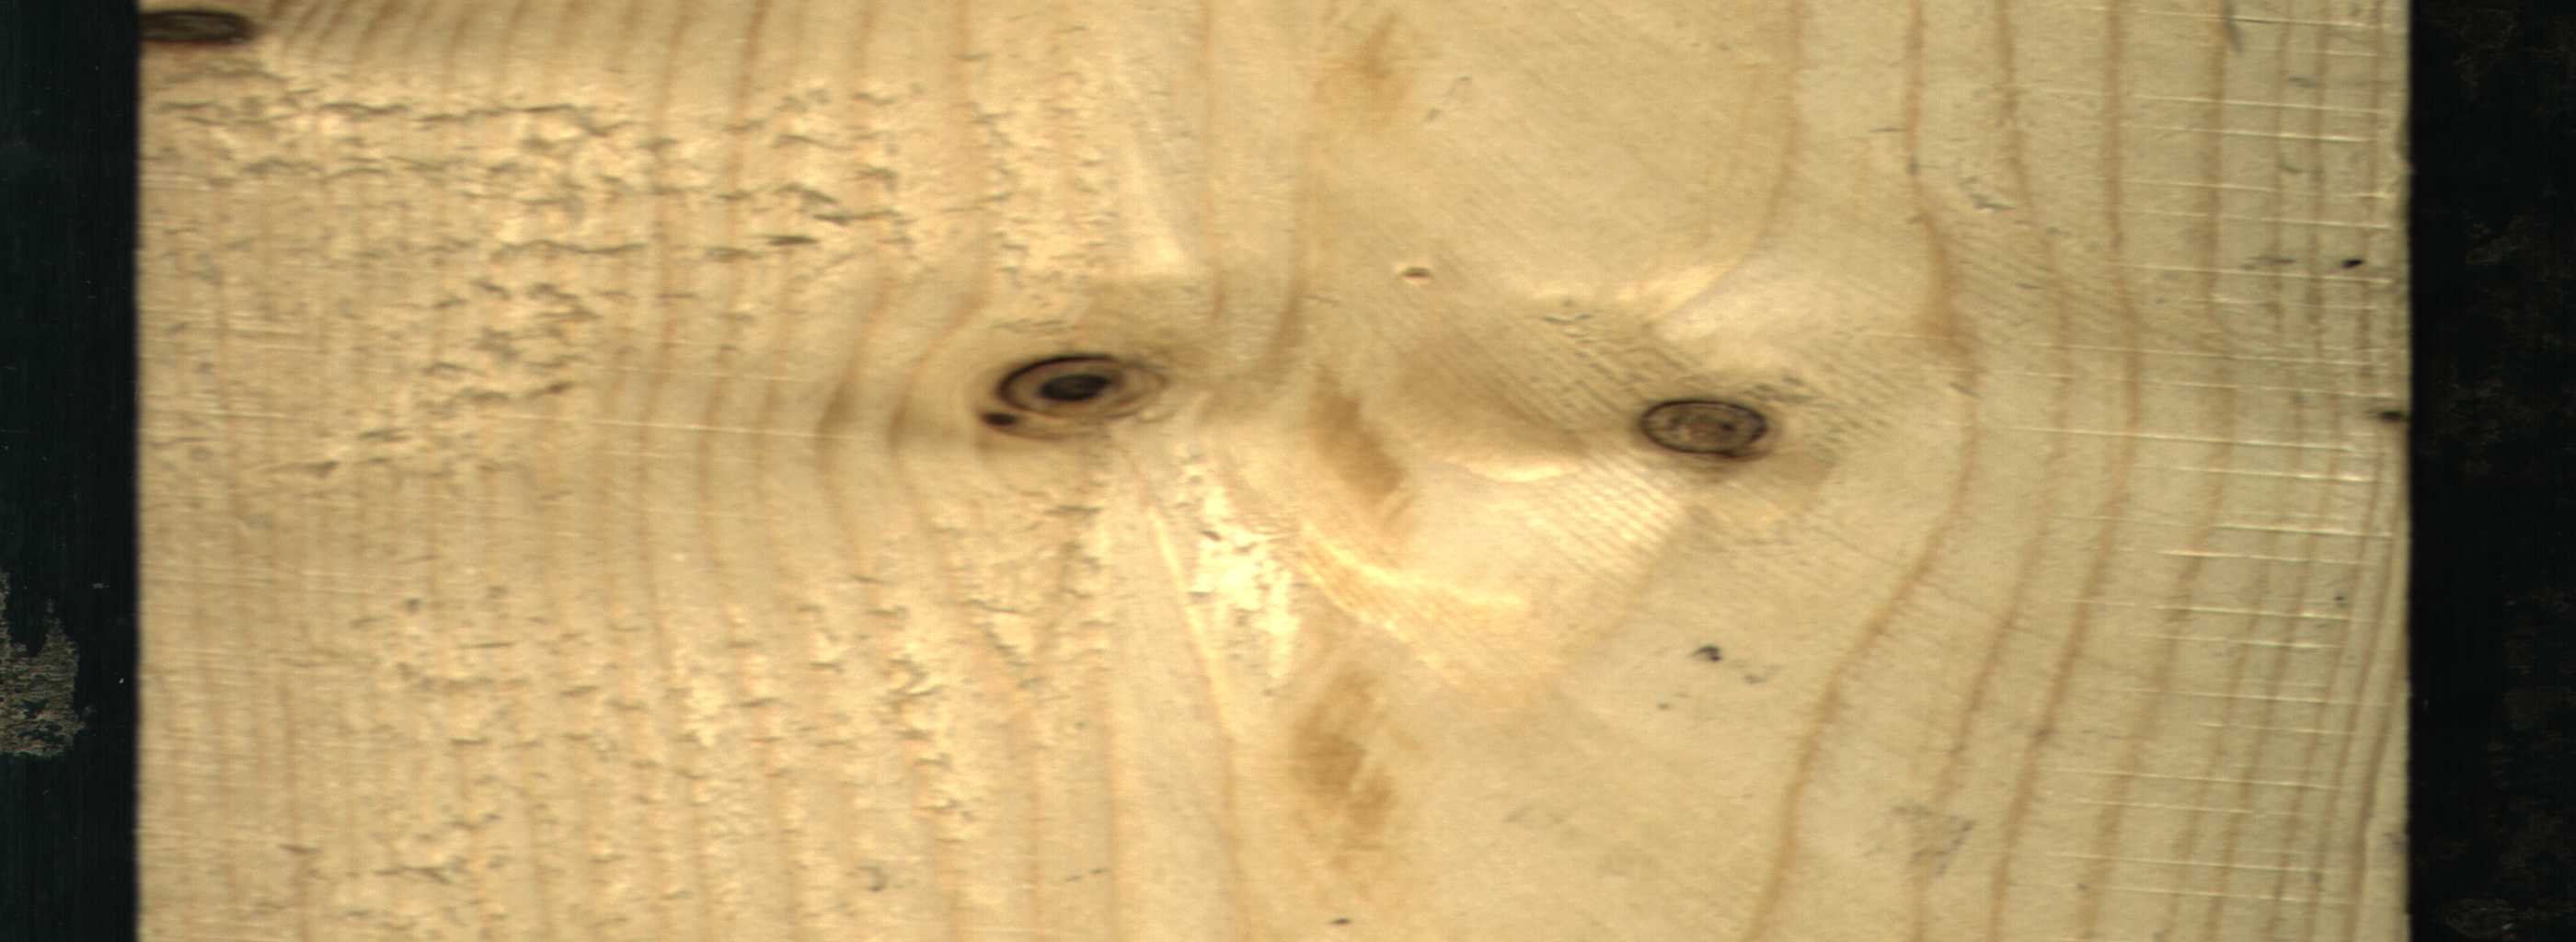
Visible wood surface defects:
Dead_Knot
Dead_Knot
Dead_Knot